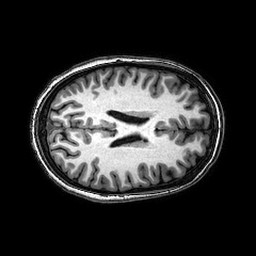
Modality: T1w
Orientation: axial
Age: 22
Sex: female
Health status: healthy
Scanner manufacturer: philips
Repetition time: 0.008181 s
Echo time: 0.00374 s